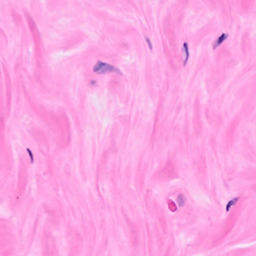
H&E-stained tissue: Breast